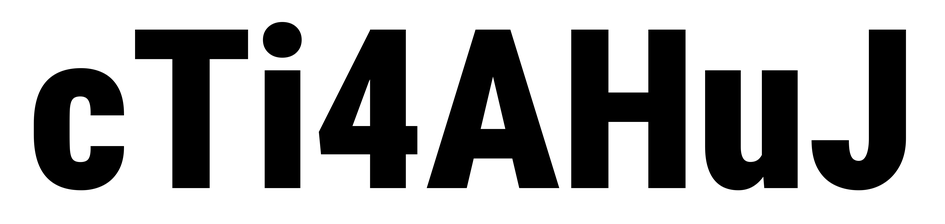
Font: Roboto_Condensed_Black